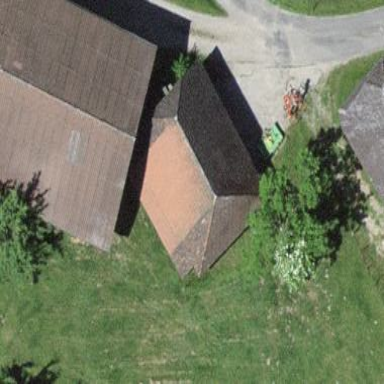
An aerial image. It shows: Farmyard area.